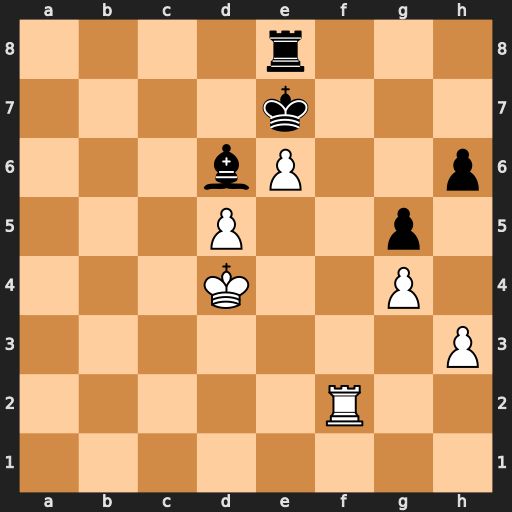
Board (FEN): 4r3/4k3/3bP2p/3P2p1/3K2P1/7P/5R2/8
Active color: w
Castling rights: -
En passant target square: -
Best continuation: Rf7+ Kd8 Rd7+ Kc8 Rxd6